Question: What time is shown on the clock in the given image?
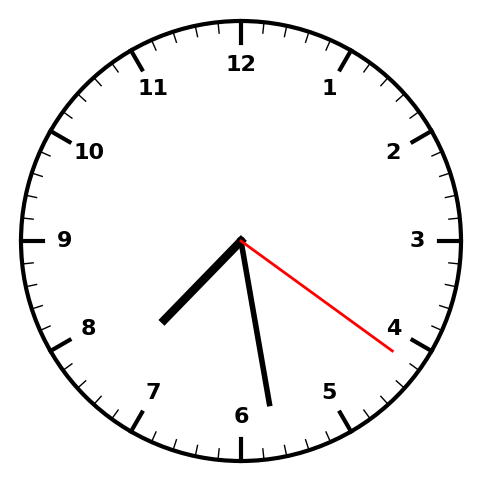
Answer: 07:28:21